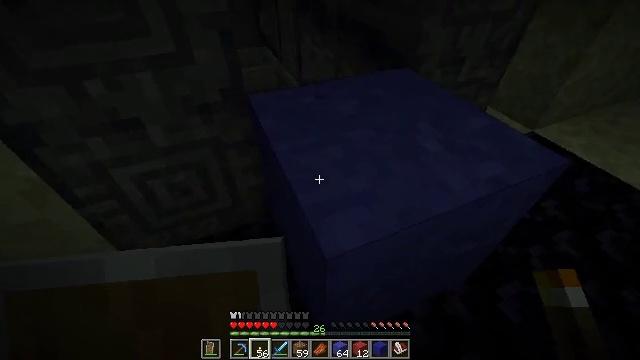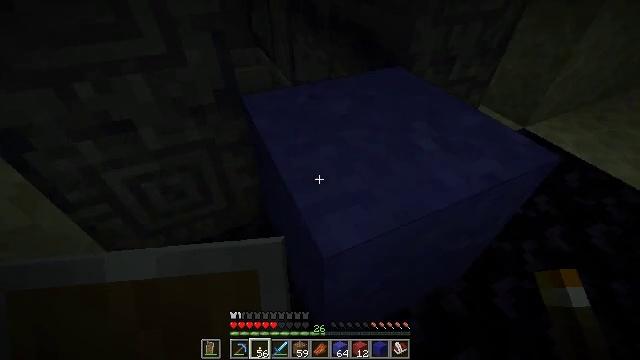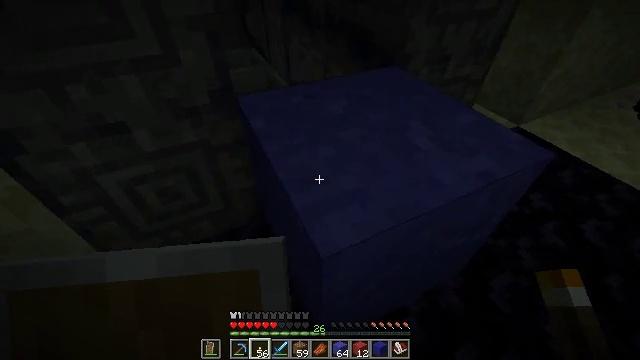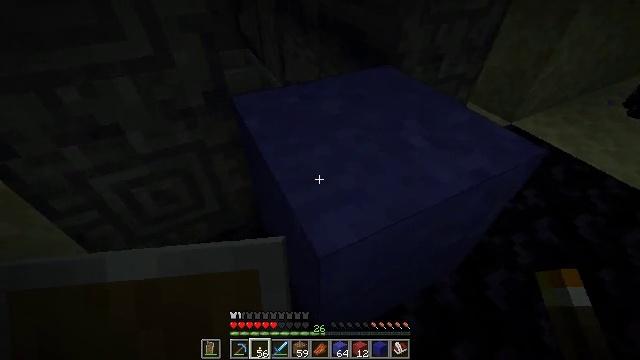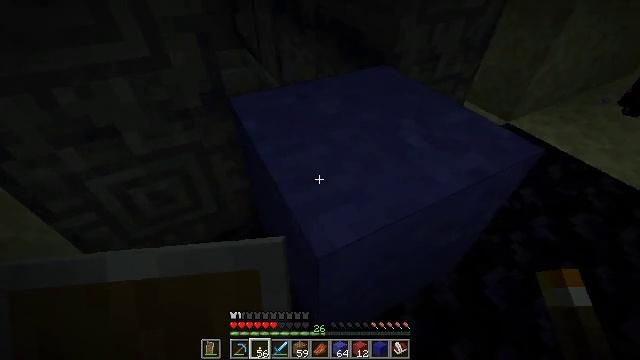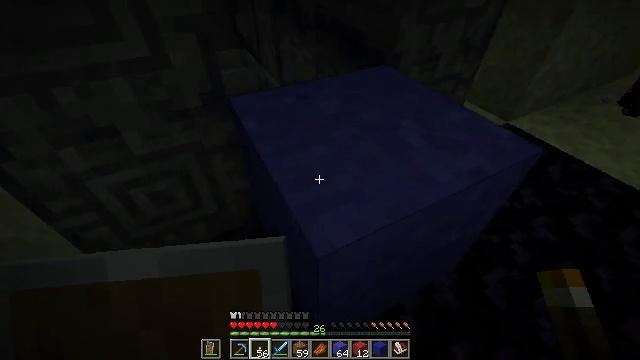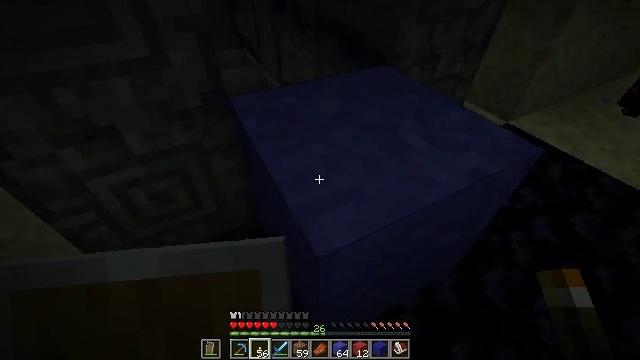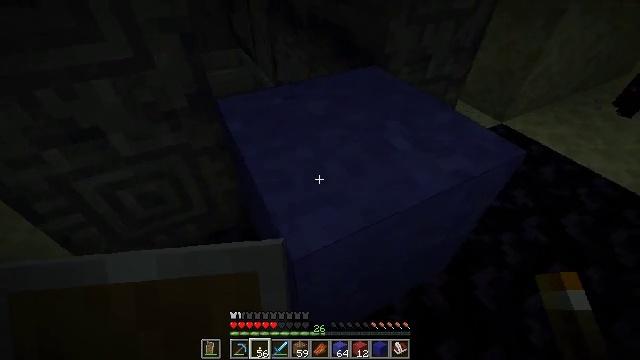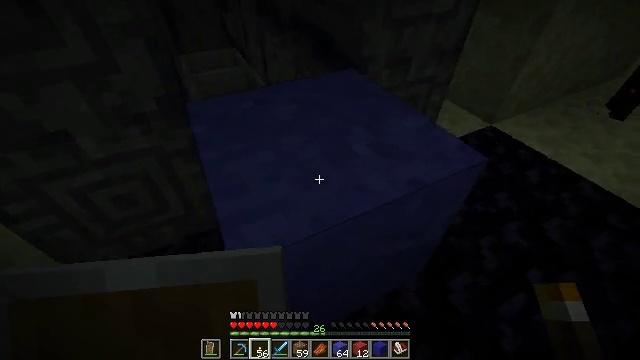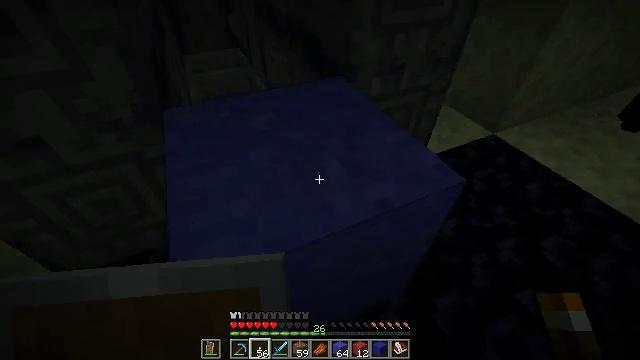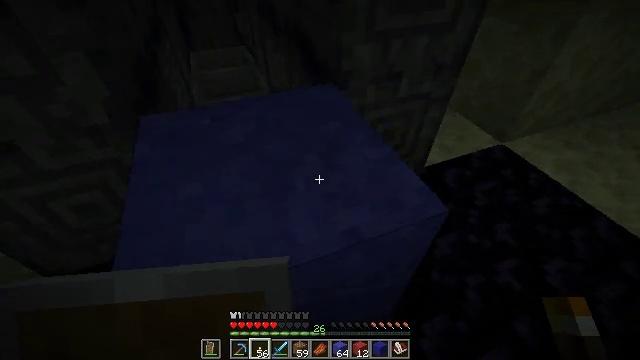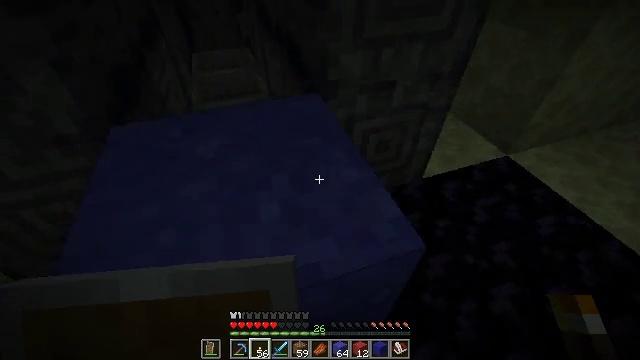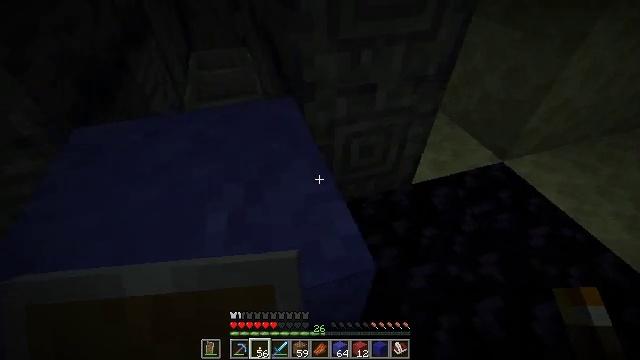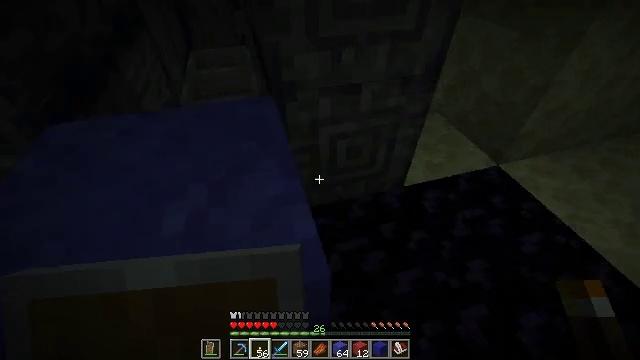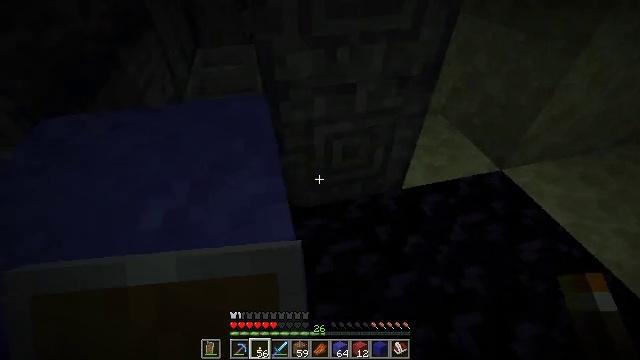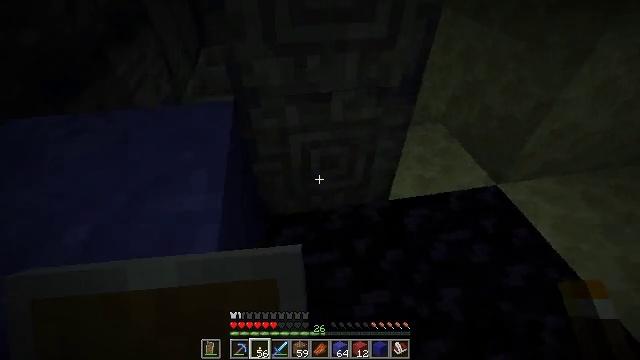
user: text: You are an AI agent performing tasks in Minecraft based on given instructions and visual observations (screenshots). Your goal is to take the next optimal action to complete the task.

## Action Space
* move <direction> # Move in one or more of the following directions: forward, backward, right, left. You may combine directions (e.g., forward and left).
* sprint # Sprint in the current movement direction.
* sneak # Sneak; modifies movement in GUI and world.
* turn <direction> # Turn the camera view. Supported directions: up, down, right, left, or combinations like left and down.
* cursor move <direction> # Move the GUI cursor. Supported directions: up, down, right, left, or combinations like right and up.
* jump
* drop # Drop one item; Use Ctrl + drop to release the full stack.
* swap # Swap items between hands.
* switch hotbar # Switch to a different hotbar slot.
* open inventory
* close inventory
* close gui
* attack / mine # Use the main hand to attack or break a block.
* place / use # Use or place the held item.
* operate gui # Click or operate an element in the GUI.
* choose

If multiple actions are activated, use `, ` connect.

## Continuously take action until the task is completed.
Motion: motion action
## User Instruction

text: Attack the ground to get blue concrete powder.
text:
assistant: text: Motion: turn right
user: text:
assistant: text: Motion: turn right
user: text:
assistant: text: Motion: turn right
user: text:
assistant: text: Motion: no_op
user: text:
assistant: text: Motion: no_op
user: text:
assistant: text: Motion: no_op
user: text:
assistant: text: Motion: move right
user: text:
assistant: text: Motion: move right
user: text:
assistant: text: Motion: move forward and move right, turn left
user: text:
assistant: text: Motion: move forward and move right, turn left
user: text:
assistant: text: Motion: move forward and move right, turn left
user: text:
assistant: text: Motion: move forward and move right, turn left
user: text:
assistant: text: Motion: move forward and move right, turn left
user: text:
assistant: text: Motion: move forward and move right, turn left
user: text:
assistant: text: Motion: move forward and move right, turn left
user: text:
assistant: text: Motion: move forward and move right, turn left
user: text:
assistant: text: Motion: move forward and move right, turn left
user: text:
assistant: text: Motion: turn left
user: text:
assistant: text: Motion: turn left
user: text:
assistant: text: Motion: turn left
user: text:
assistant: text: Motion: turn left
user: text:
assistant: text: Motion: turn left
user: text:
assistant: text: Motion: turn left
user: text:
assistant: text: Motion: turn left
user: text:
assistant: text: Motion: turn left
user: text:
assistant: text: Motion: turn left
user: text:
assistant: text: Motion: no_op
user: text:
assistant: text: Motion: no_op
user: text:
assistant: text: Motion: no_op
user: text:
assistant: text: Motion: no_op